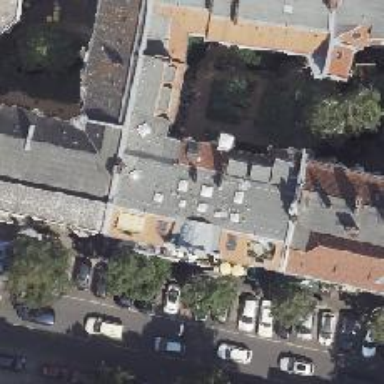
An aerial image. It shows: Restaurant.